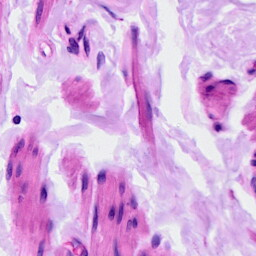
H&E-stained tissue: Ovarian